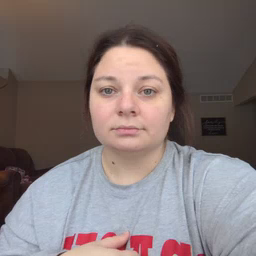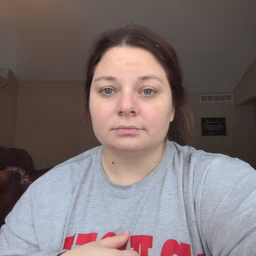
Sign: cow